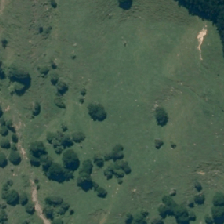
Land cover: high_producing_grassland